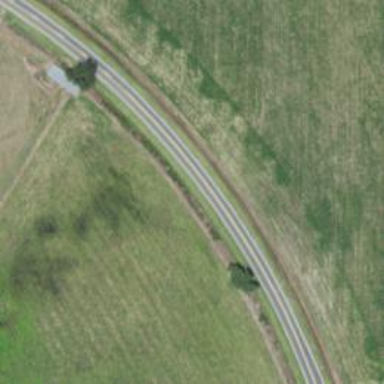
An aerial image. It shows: Tertiary road.